Question: '''
public class EmployeeViewModel
{
public Employee Employee { get; set; }
public IList<Address> Addresses { get; set; }
}
'''
Controller :-
'''
[HttpPost]
public ActionResult InsertAddress(EmployeeViewModel model)
{
//code for insert data into db
}
'''
View :-

Here i want to call InsertAddress action by passing multiple address objects along with single employee object from view to controller .
Is it possible ?
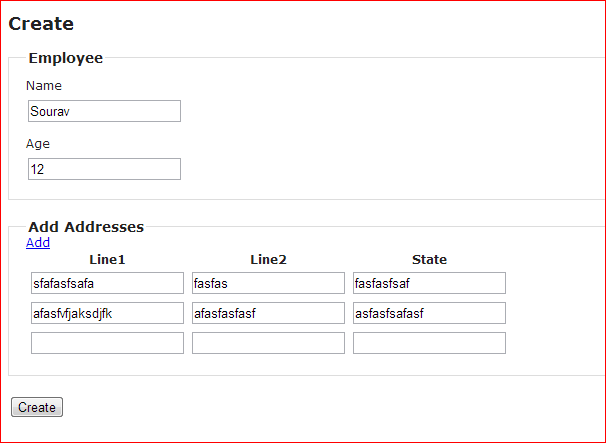
Answer: You just need to use the correct naming conventions for the model binder to understand.
Property.Property
Or
Property[index].Property for Collections
If index isn't sequential 0 based you need to add a hidden field, Property.Index with the value of the index
Example:
'''
<input name="Employee.Name" value="<PHONE>"/>
<input name="Employee.Phone value="<PHONE>"/>
<input name="Employee.Email" value="me@example.com"/>
<input name="Addresses.Index" value="0" type="hidden"/>
<input name="Addresses[0].Suburb" value="Melbourne"/>
<input name="Addresses[0].Postcode" value="3000"/>
<input name="Addresses.Index" value="1" type="hidden"/>
<input name="Addresses[1].Suburb" value="Sydney"/>
<input name="Addresses[1].Postcode" value="2000"/>
'''
When your inserting a row, just use the naming convention, and don't forget to add the .Index field.
Most the default EditorFor will handle all of this for you transparently if you create a custom EditorTemplate for your Address class.